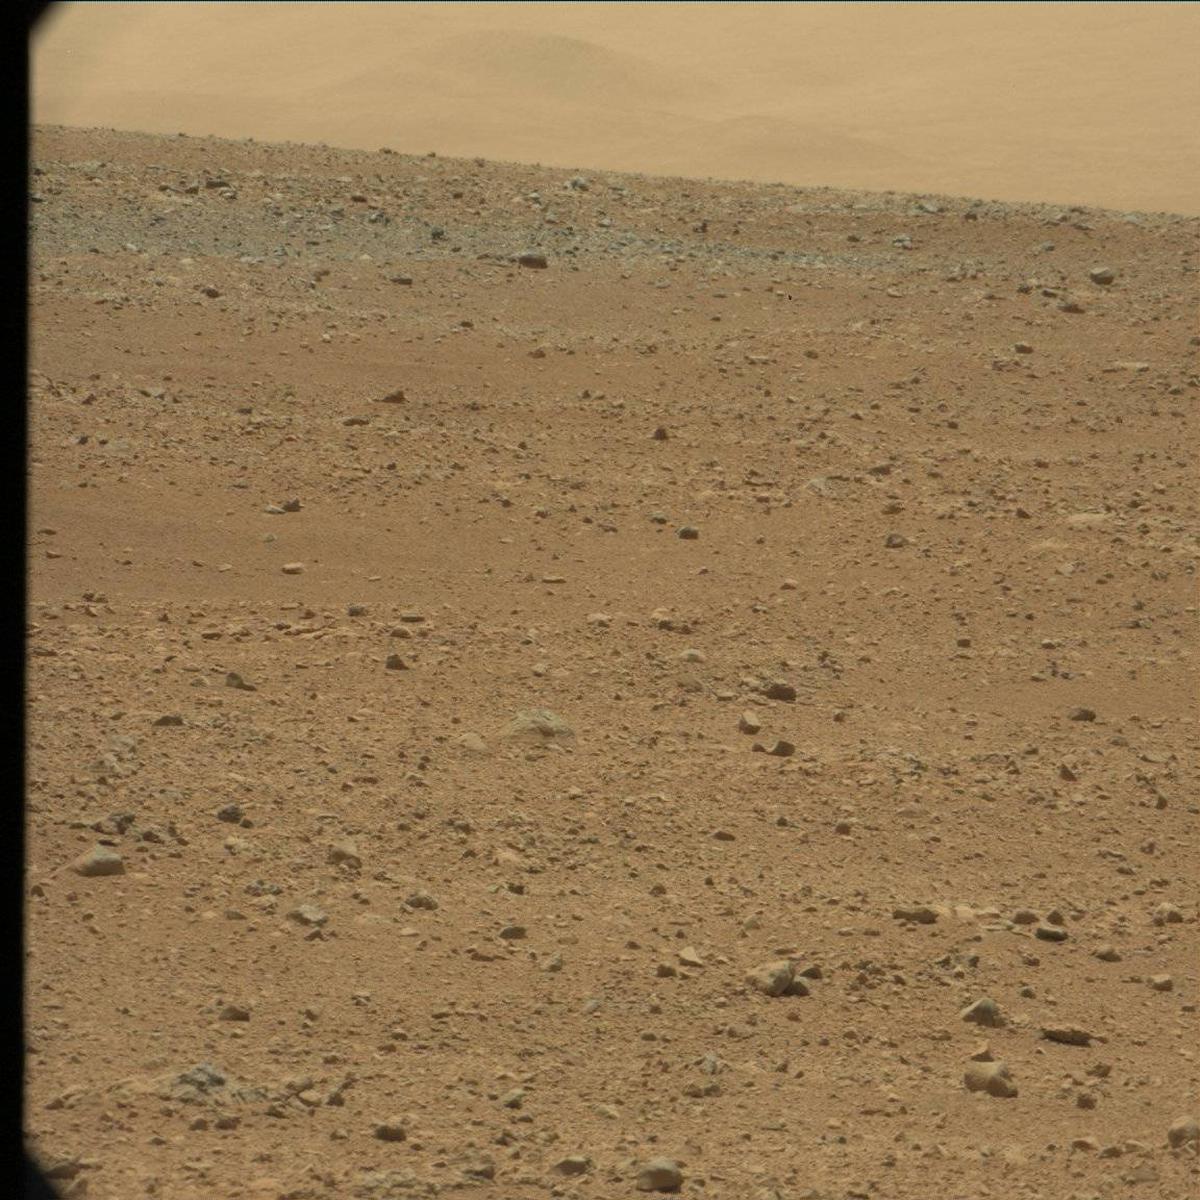
Terrain classes present: Bedrock, Ridge, Rock, Sand / Soil